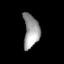
Tissue: lung
Cell type: T cells
Senescence score: 0.1193
Nuclear area (px): 523
Mean DAPI intensity: 155.096